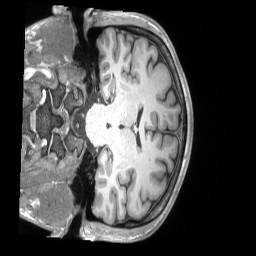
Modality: T1w
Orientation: coronal
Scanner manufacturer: siemens
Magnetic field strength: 3 T
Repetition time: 2.53 s
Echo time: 0.00169 s